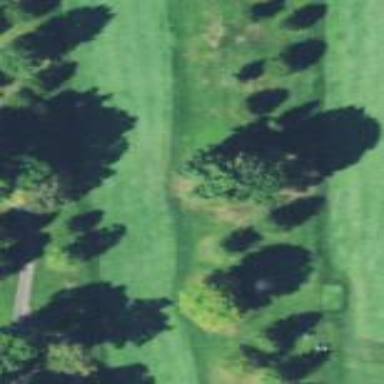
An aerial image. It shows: Grassy area designated as golf fairway.